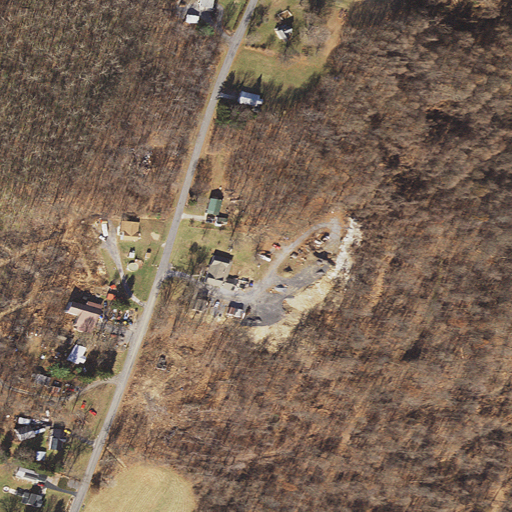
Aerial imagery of ridge(s) in Maryland named Nicholas Ridge containing deciduous forest, low intensity development, pasture, open development, and mixed forest